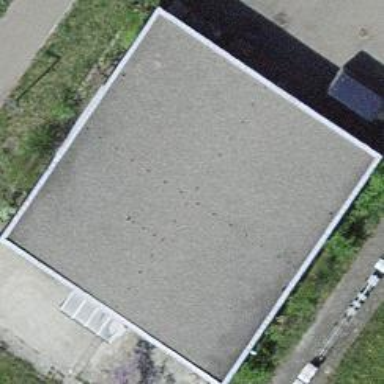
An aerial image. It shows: Industrial building with flat roof.